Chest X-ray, PA view. Patient: 26 years old, sex F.
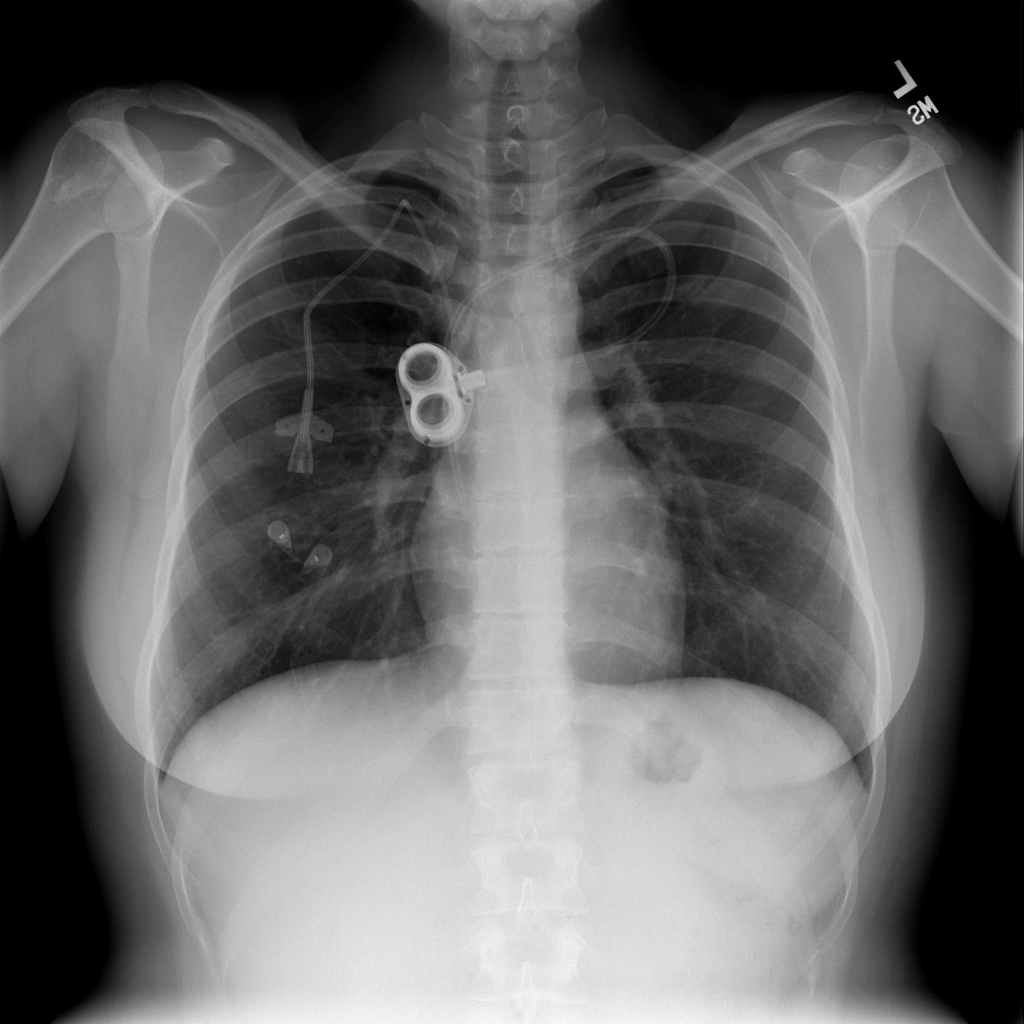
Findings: No Finding